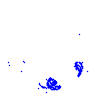
Particle: pion